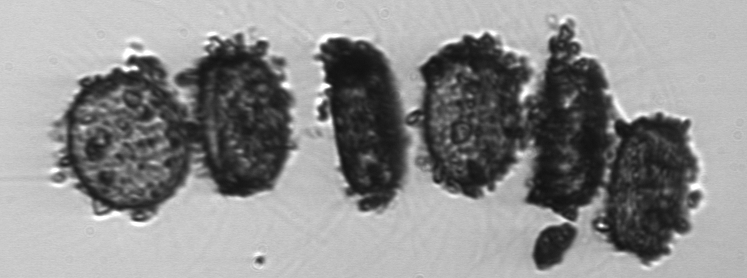
Label: Thalassiosira_TAG_external_detritus